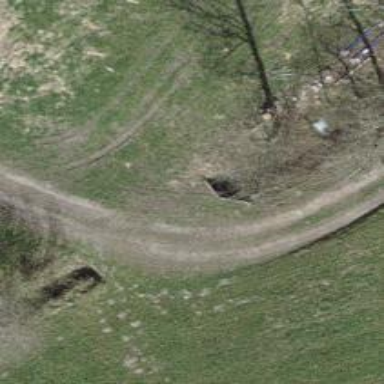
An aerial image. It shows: Culvert tunnel.